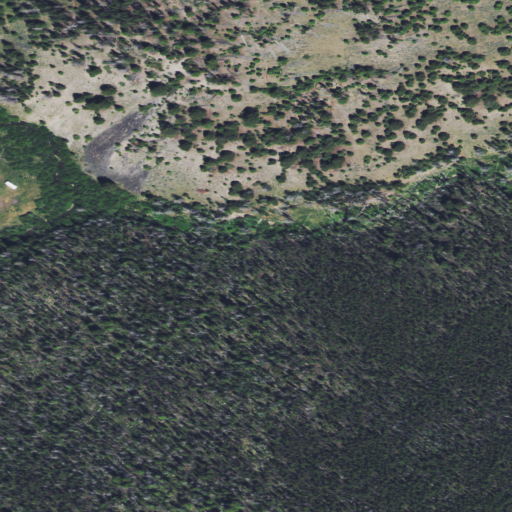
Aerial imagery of valley in Montana named Buffalo Gulch containing evergreen forest and shrub